Question:
While solving sudoku I can remove possibility digits (1) and (2) from the cells D[1,2] and D[2,2]. Because (8) and (9) are possible only in those cells, so those cells are either (8 and 9) or (9 and 8). This means that digits (1) and (2) are at the 3rd line of the D block. Thats why I can eliminate the possibility of the digit (1) from the cell A[3,3].
I have been configuring a function to do this during last 40 hours, but couldn't manage. Is there anyone who can make the function to detect this type of intellectual issue (eliminating some possibilities because some other n count of possibilities can exist only in n count of cells, in our case 2 digits 8 and 9 can exist in 2 cells D[1,2] and D[2,2]).
Please dont advice me about other functions of sudoku; I have already done them, the only algorithm that I couldn't program is this one. Btw you can use r[i] (string which consists the possibilities for the row number i), c[i] for the column, and b[i] for the blocks (ex: b[4] (in this image block A) = 1,2,3,4,5,6,7 because 8 and 9 are already defined). Thanks
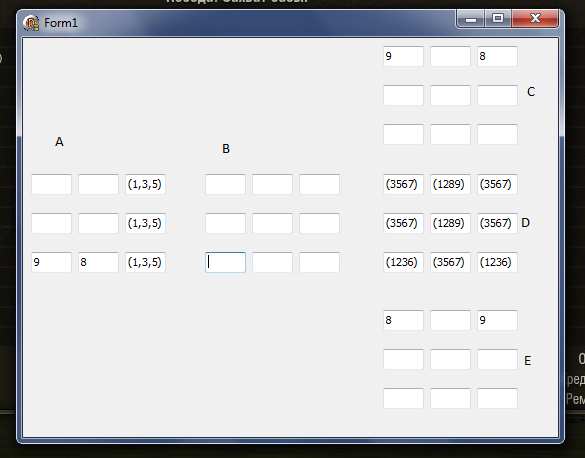
Answer: I really don't see the problem, you basically already answered your problem.
In general you should do the following:
Step 1: Loop over all 9 cells of one block and check if (1) is contained only in two cells.
Step 2: If not, try the next number. If yes, Loop over all 9 cells and check if (2) is also in those two cells but not in any other of the remaining 7.
Step 3: If not, check the next number. If yes, remove the other possibilities of the two cells except for the two numbers you found and you are basically done.
Step 4: If no matching number could be found for (1) (or any larger number that was chosen in the "not" part of step 2), start over from step 1 but trying the next number, unless you are already at 8, then you can stop.
In the end you could dynamically extend the same pattern for 3 numbers in 3 cells, 4 numbers...